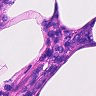
Metastatic tissue present: no